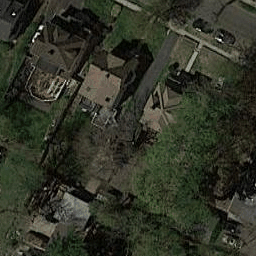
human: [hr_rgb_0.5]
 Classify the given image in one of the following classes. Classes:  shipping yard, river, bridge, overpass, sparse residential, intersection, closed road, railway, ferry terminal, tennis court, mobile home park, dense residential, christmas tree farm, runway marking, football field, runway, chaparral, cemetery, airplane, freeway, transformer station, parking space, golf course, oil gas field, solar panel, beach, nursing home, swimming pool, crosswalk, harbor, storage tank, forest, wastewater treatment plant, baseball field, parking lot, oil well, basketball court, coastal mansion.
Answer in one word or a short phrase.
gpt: sparse residential